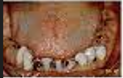
Condition: Caries